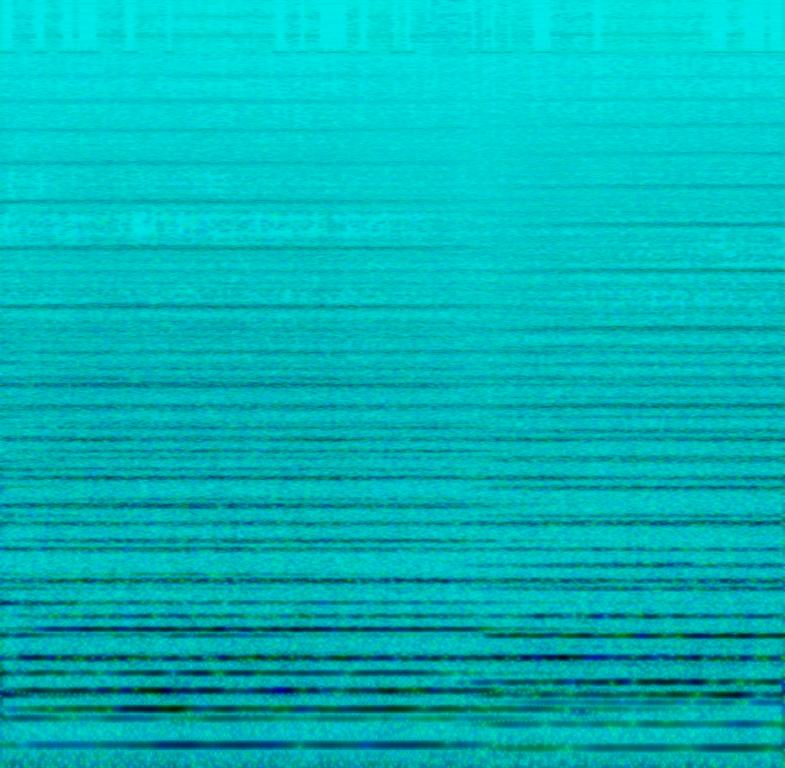
This is a movie music piece. The theme is being played by an orchestra. There is a wide array of cinematic strings playing a gentle yet profound tune. The atmosphere is heart-touching. It could be used in the soundtrack of a drama movie at a scene where the characters are reminiscing the good memories they experienced with a character that has passed away.